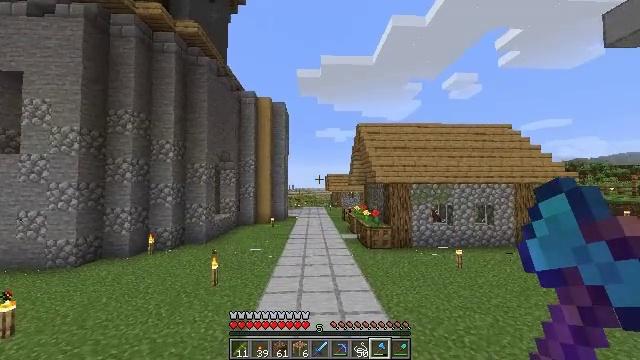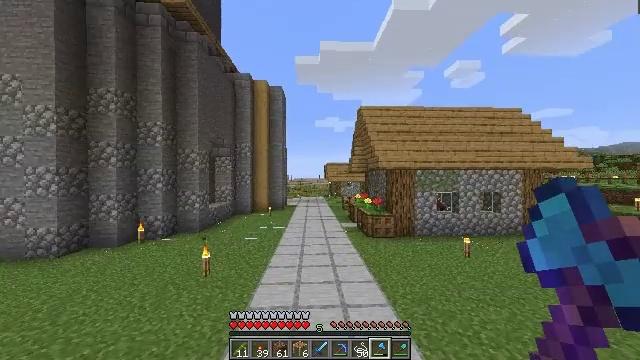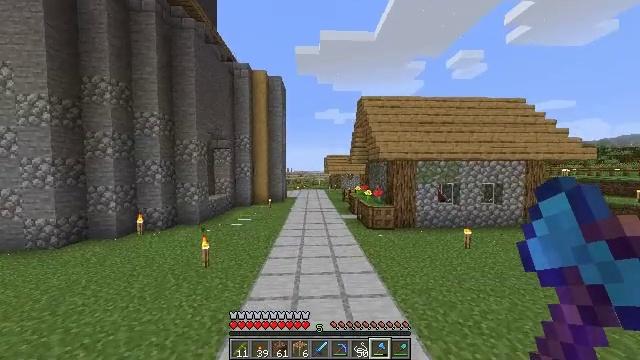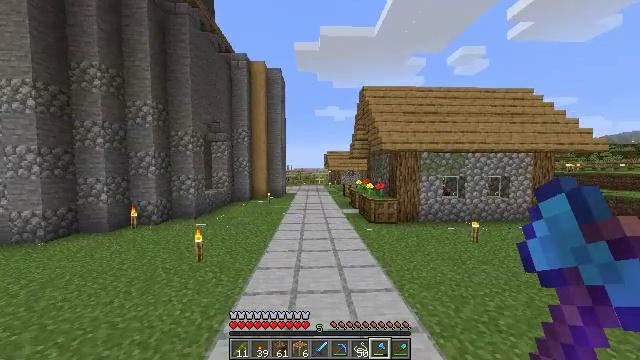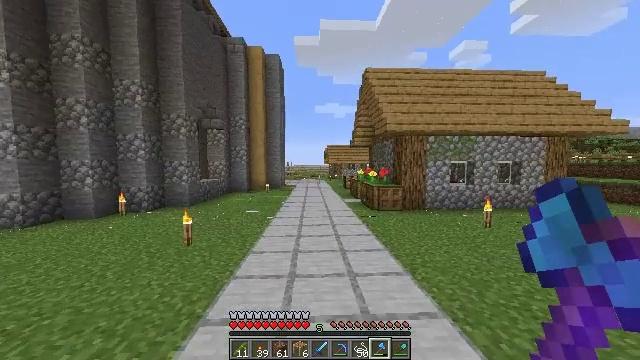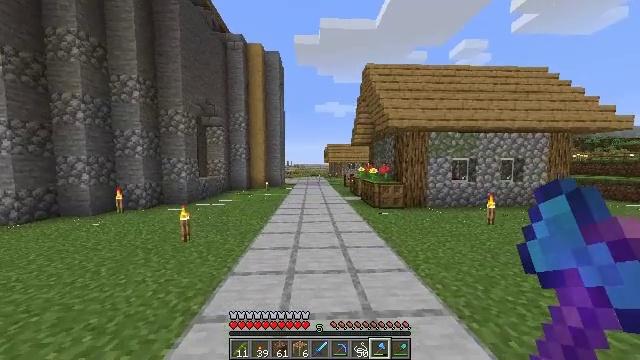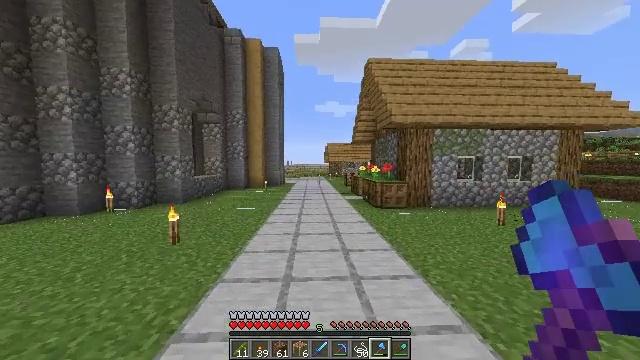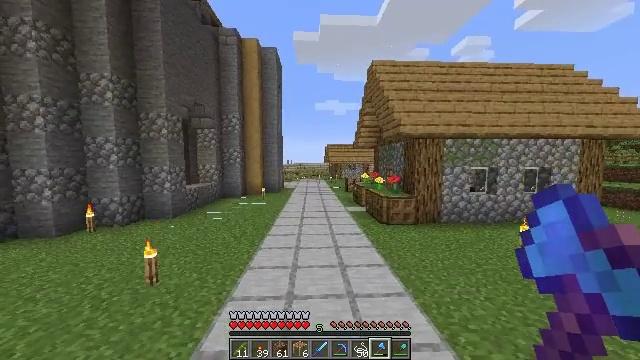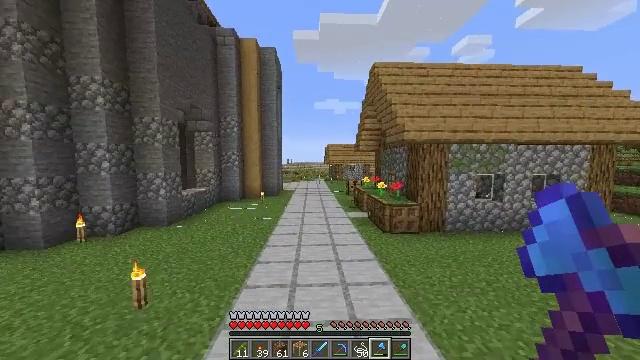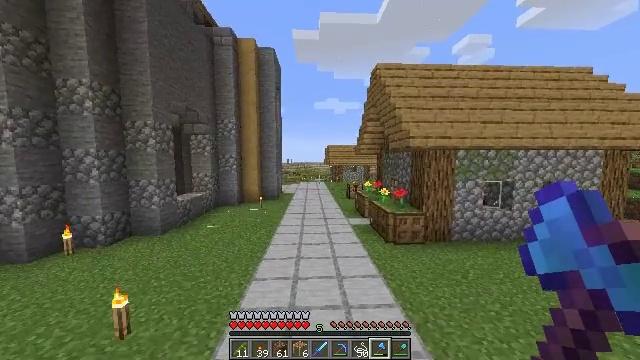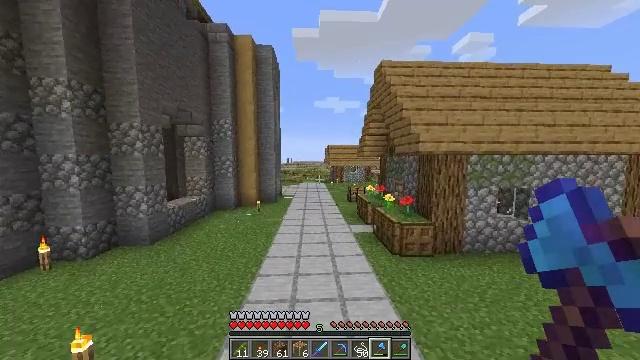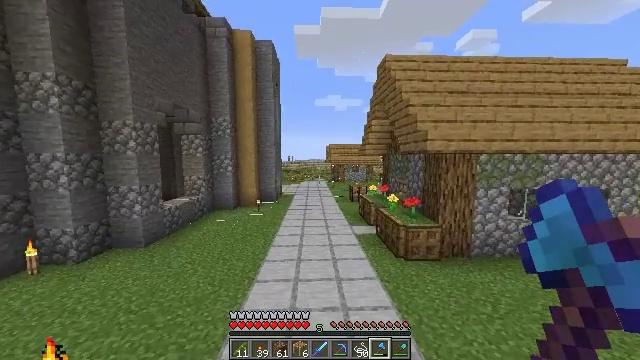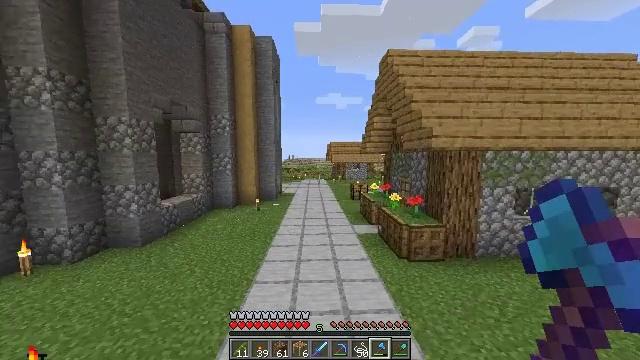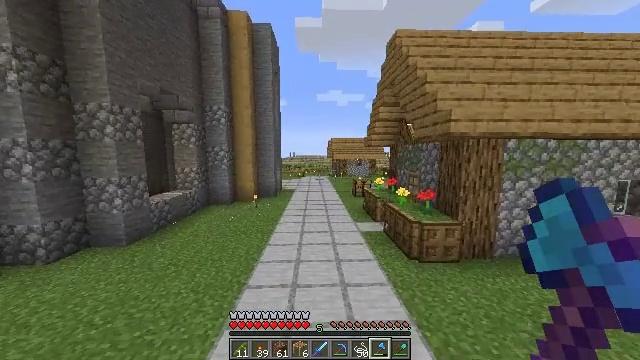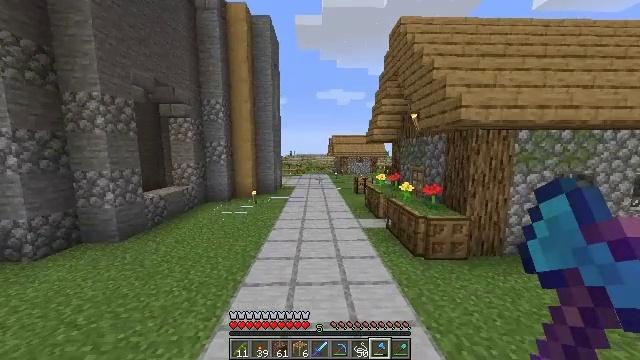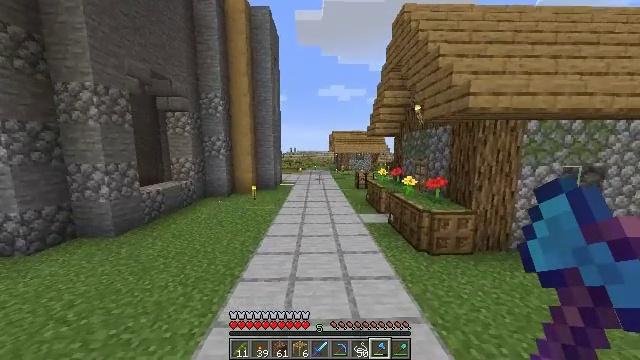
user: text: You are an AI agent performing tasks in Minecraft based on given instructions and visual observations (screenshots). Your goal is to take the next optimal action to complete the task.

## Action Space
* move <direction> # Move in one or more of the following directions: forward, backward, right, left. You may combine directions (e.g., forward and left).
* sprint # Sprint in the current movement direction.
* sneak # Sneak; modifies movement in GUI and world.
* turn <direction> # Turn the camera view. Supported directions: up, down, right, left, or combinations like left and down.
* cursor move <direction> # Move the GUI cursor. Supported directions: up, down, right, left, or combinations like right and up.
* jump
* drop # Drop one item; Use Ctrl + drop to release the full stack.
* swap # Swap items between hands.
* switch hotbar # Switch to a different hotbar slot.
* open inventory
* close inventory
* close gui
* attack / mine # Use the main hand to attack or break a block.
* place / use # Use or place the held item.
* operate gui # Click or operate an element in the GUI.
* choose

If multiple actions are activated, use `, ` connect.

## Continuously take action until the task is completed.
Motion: motion action
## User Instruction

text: Make a scaffolding item with bamboo and string.
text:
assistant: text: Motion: move forward, turn down, jump
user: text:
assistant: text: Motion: move forward, turn down, jump
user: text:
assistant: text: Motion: move forward, jump
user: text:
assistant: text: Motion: move forward, jump
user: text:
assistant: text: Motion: move forward, sprint, jump
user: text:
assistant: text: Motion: move forward, sprint, jump
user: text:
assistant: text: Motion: move forward, sprint, jump
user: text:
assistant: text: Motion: move forward, sprint, jump
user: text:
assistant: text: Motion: move forward, jump
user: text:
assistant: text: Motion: move forward, jump
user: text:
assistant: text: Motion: move forward, jump
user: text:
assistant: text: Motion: move forward, jump
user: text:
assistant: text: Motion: move forward, jump
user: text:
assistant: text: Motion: move forward, jump
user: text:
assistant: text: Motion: move forward, jump
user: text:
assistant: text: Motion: move forward, jump
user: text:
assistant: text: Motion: move forward, sprint, jump
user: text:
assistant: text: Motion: move forward, sprint, jump
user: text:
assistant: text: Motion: move forward, sprint, jump
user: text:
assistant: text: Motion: move forward, sprint, jump
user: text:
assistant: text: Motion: move forward, jump
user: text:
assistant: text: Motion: move forward, jump
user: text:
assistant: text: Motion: move forward, jump
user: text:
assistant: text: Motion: move forward, jump
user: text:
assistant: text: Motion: move forward, jump
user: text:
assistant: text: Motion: move forward, jump
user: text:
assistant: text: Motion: move forward, jump
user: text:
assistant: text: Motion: move forward, sprint, turn right, jump
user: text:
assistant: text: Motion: move forward, sprint, jump
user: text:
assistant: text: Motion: move forward, sprint, turn right, jump